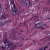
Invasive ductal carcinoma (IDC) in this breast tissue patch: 1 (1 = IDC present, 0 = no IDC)